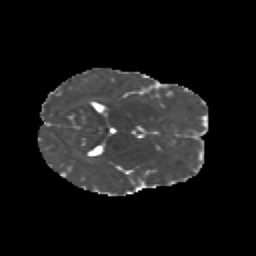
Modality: MD
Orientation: axial
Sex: female
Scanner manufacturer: siemens
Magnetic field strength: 3 T
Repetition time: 5 s
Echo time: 0.071 s